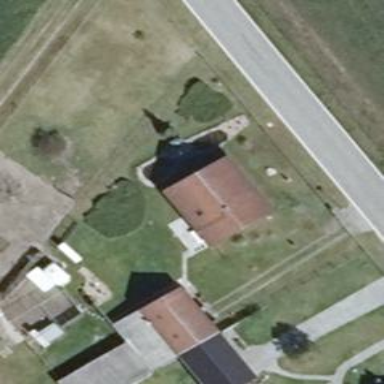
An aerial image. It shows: Building with gabled roof. The roof orientation is along the building.